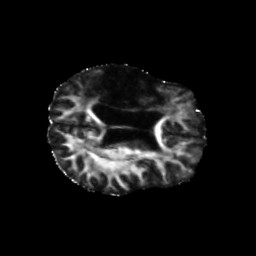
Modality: FA
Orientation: axial
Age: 63
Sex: female
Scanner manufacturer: siemens
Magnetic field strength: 3 T
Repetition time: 5.47 s
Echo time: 0.0854 s